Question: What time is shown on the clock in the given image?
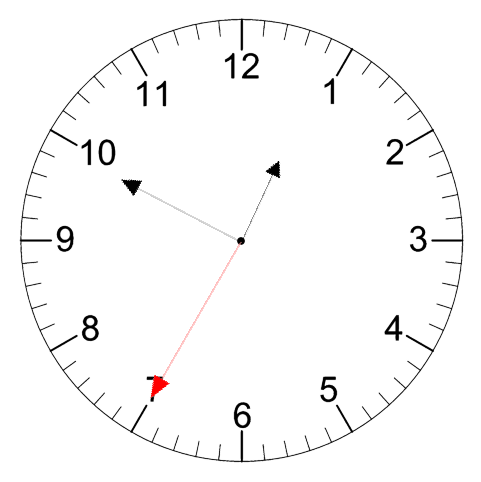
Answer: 12:49:35